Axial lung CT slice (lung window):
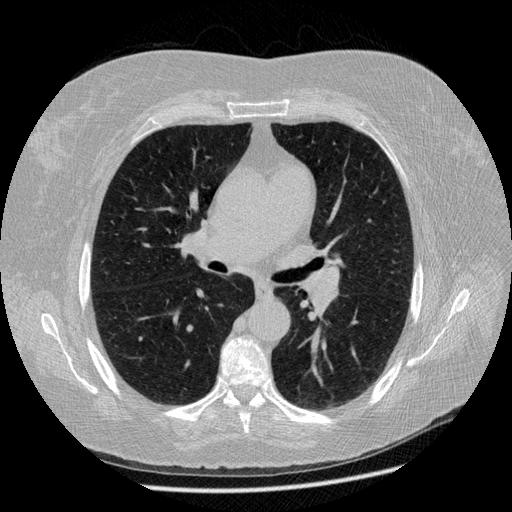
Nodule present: no